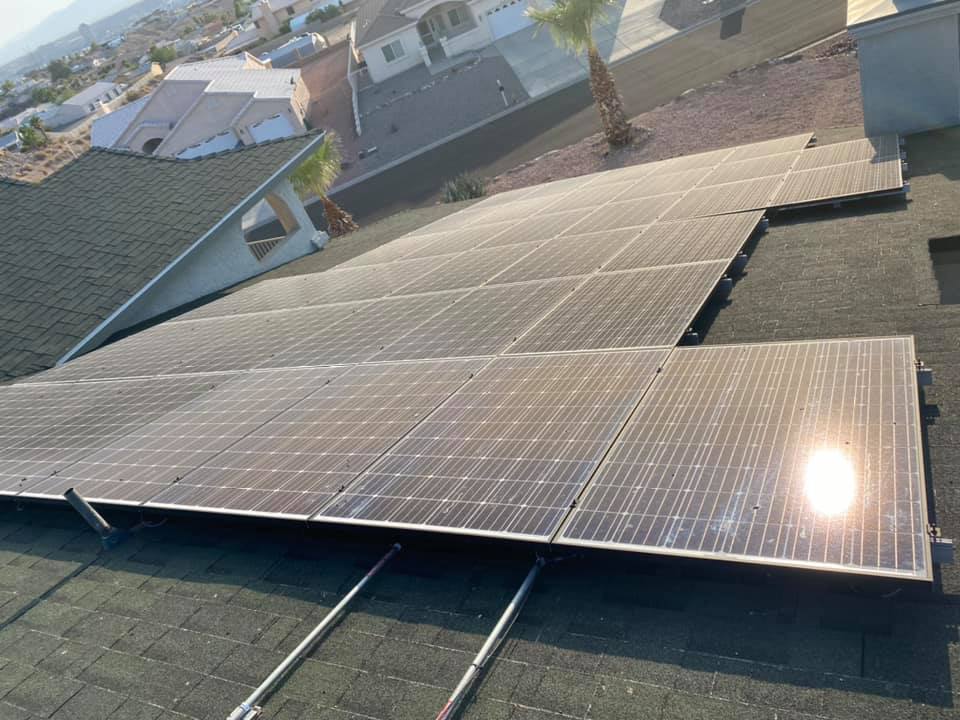
Label: Dusty